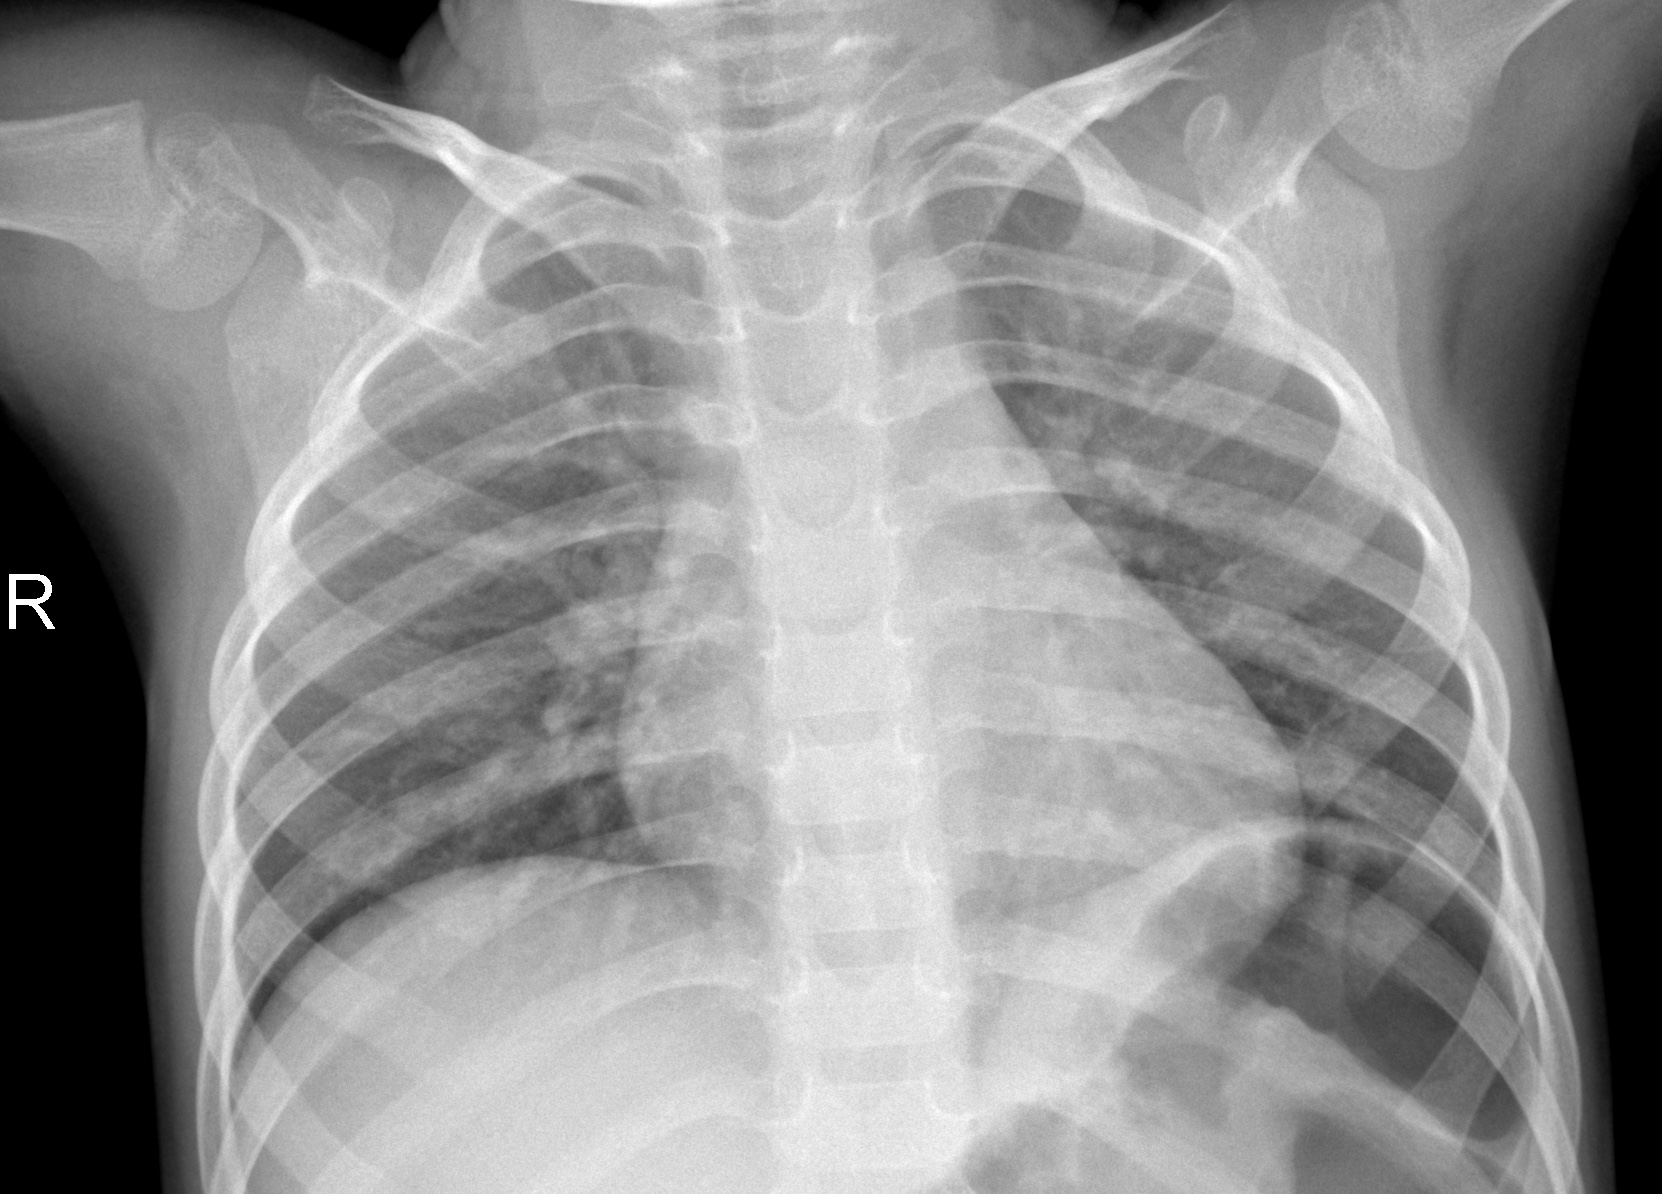
Diagnosis: NORMAL